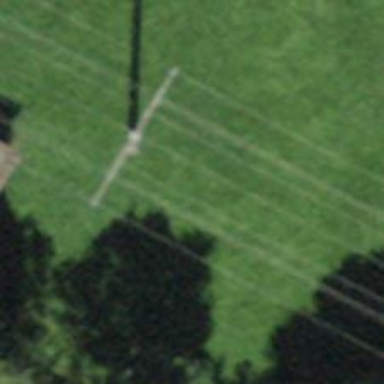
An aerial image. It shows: Power line with 8 cables.